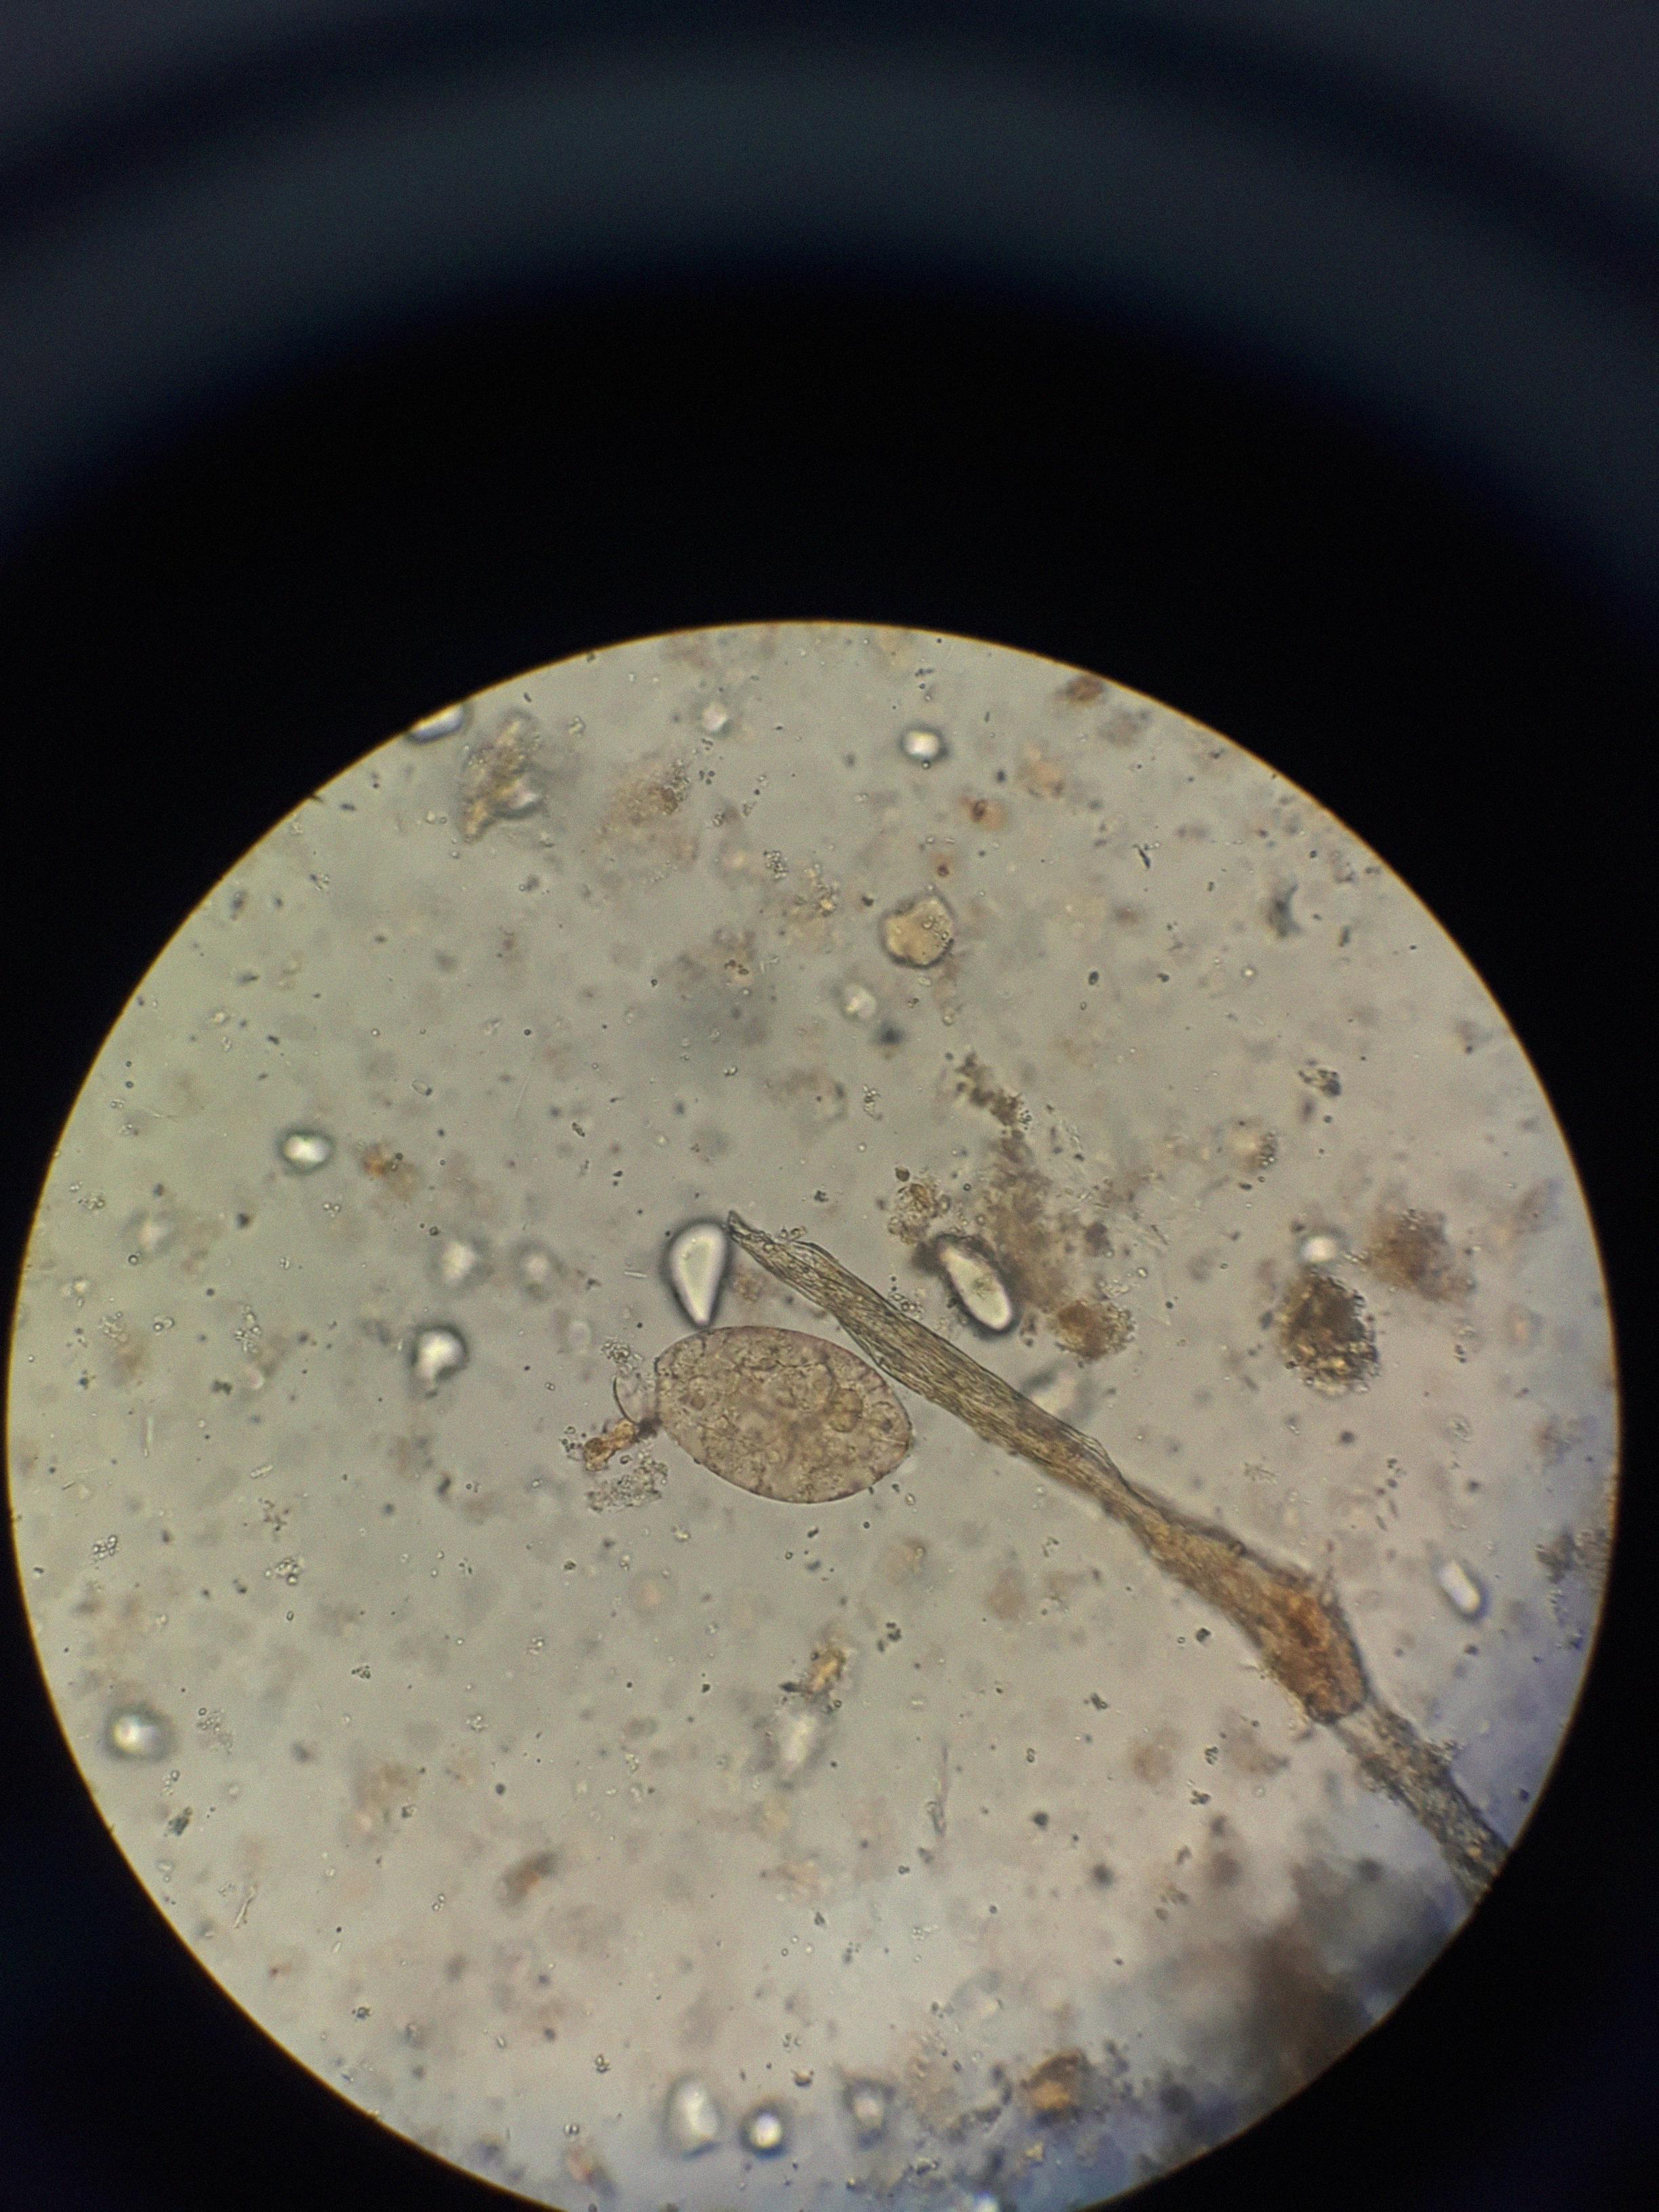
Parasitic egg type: Fasciolopsis buski